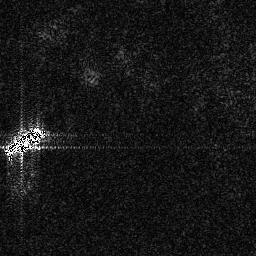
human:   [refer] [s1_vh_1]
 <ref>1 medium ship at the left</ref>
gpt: <box>[[1, 48, 17, 60, 0]]</box>